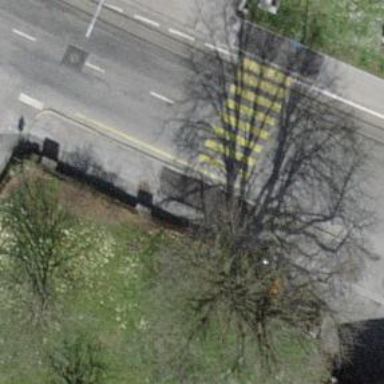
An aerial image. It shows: Marked crossing on the road.